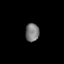
Tissue: lung
Cell type: Fibroblasts
Senescence score: 0.5659
Nuclear area (px): 246
Mean DAPI intensity: 122.293